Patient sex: F
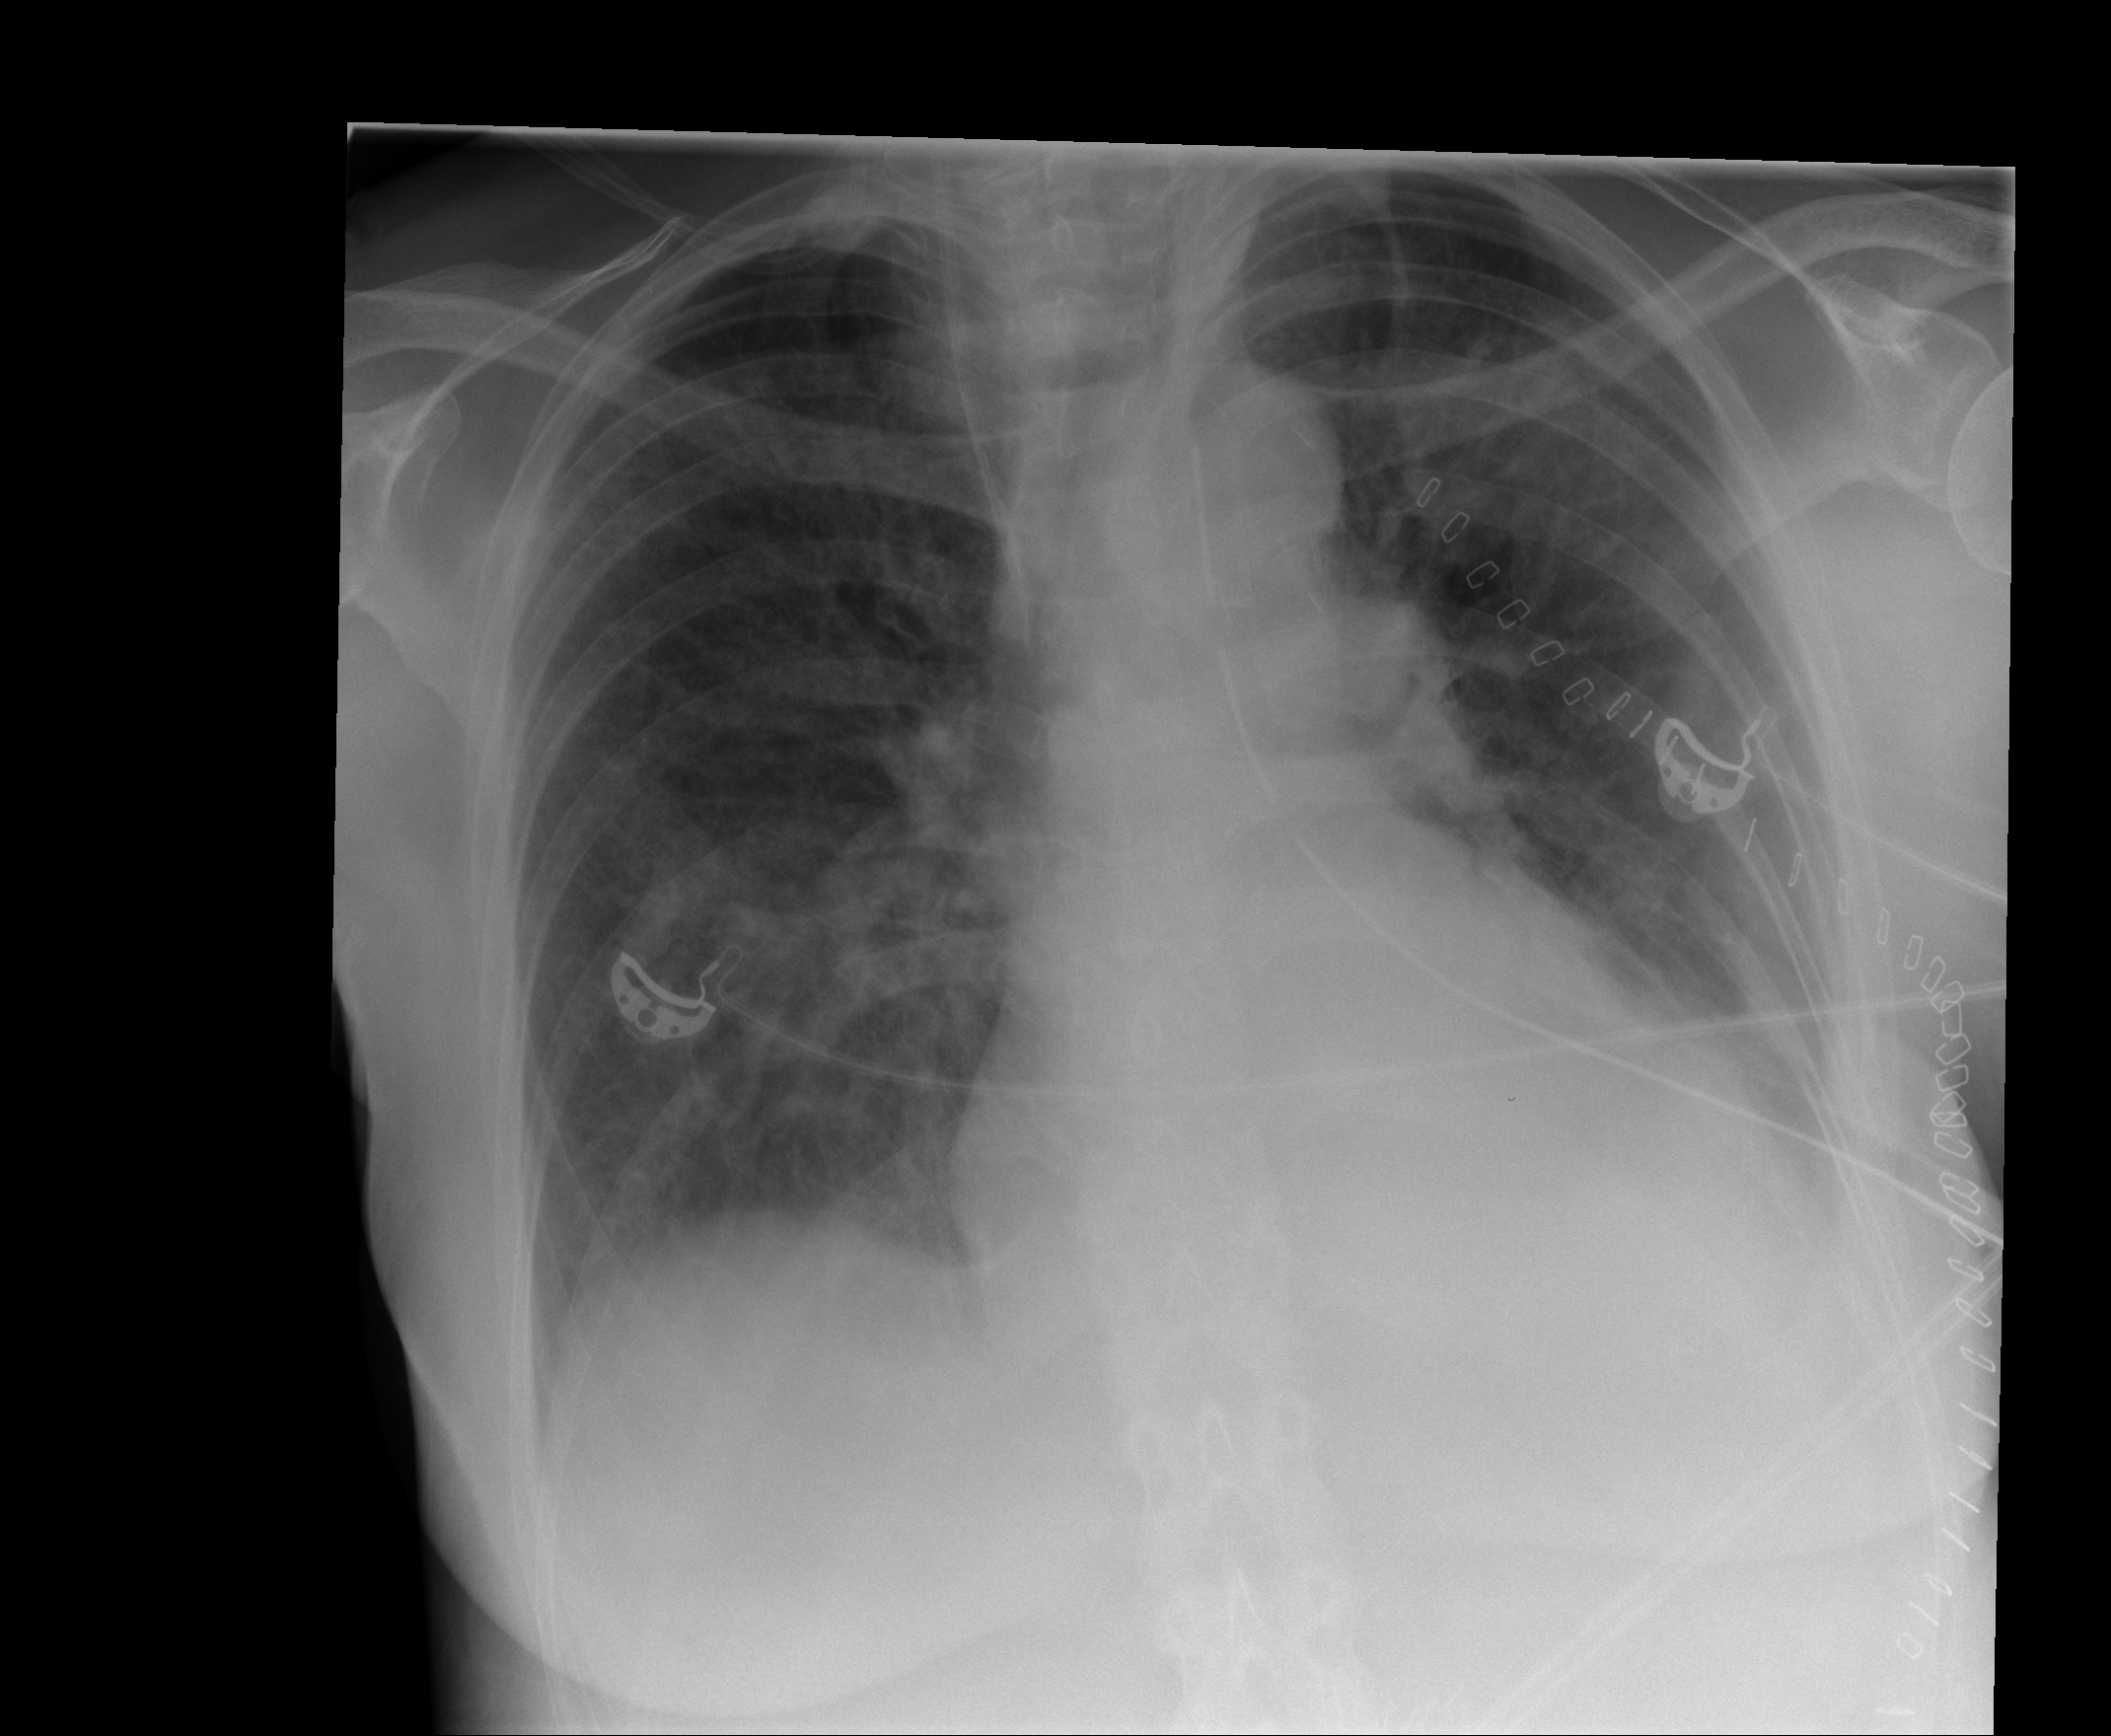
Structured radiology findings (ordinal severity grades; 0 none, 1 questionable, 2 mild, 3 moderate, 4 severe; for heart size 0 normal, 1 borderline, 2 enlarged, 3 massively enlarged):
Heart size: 0
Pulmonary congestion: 2
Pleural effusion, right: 2
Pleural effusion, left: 2
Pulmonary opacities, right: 0
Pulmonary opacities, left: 0
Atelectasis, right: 2
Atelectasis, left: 2